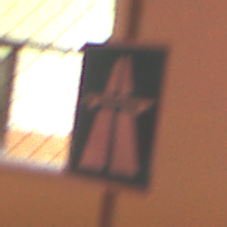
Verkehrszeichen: Autobahn
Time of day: Night
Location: Outdoor (Urban)
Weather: Overcast
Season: Winter
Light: Artificial